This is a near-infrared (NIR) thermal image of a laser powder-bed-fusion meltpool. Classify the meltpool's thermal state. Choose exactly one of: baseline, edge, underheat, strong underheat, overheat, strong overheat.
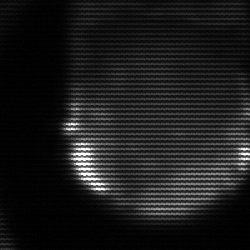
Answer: strong underheat